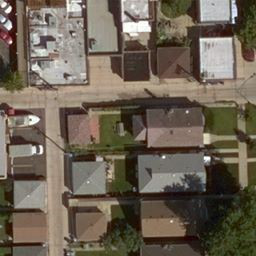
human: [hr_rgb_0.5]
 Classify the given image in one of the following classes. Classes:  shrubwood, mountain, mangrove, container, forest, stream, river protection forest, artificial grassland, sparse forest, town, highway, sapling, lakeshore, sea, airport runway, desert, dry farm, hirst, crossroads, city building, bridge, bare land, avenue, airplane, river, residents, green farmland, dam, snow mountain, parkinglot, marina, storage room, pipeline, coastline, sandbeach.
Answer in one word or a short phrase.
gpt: residents